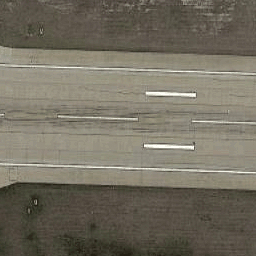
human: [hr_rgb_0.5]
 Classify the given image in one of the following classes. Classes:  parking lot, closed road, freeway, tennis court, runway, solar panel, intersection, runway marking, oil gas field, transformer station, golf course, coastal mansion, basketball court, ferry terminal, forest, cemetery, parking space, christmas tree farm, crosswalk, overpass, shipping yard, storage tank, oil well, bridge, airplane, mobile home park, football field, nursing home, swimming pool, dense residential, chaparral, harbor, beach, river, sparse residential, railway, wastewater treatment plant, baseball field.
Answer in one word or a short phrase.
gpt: runway